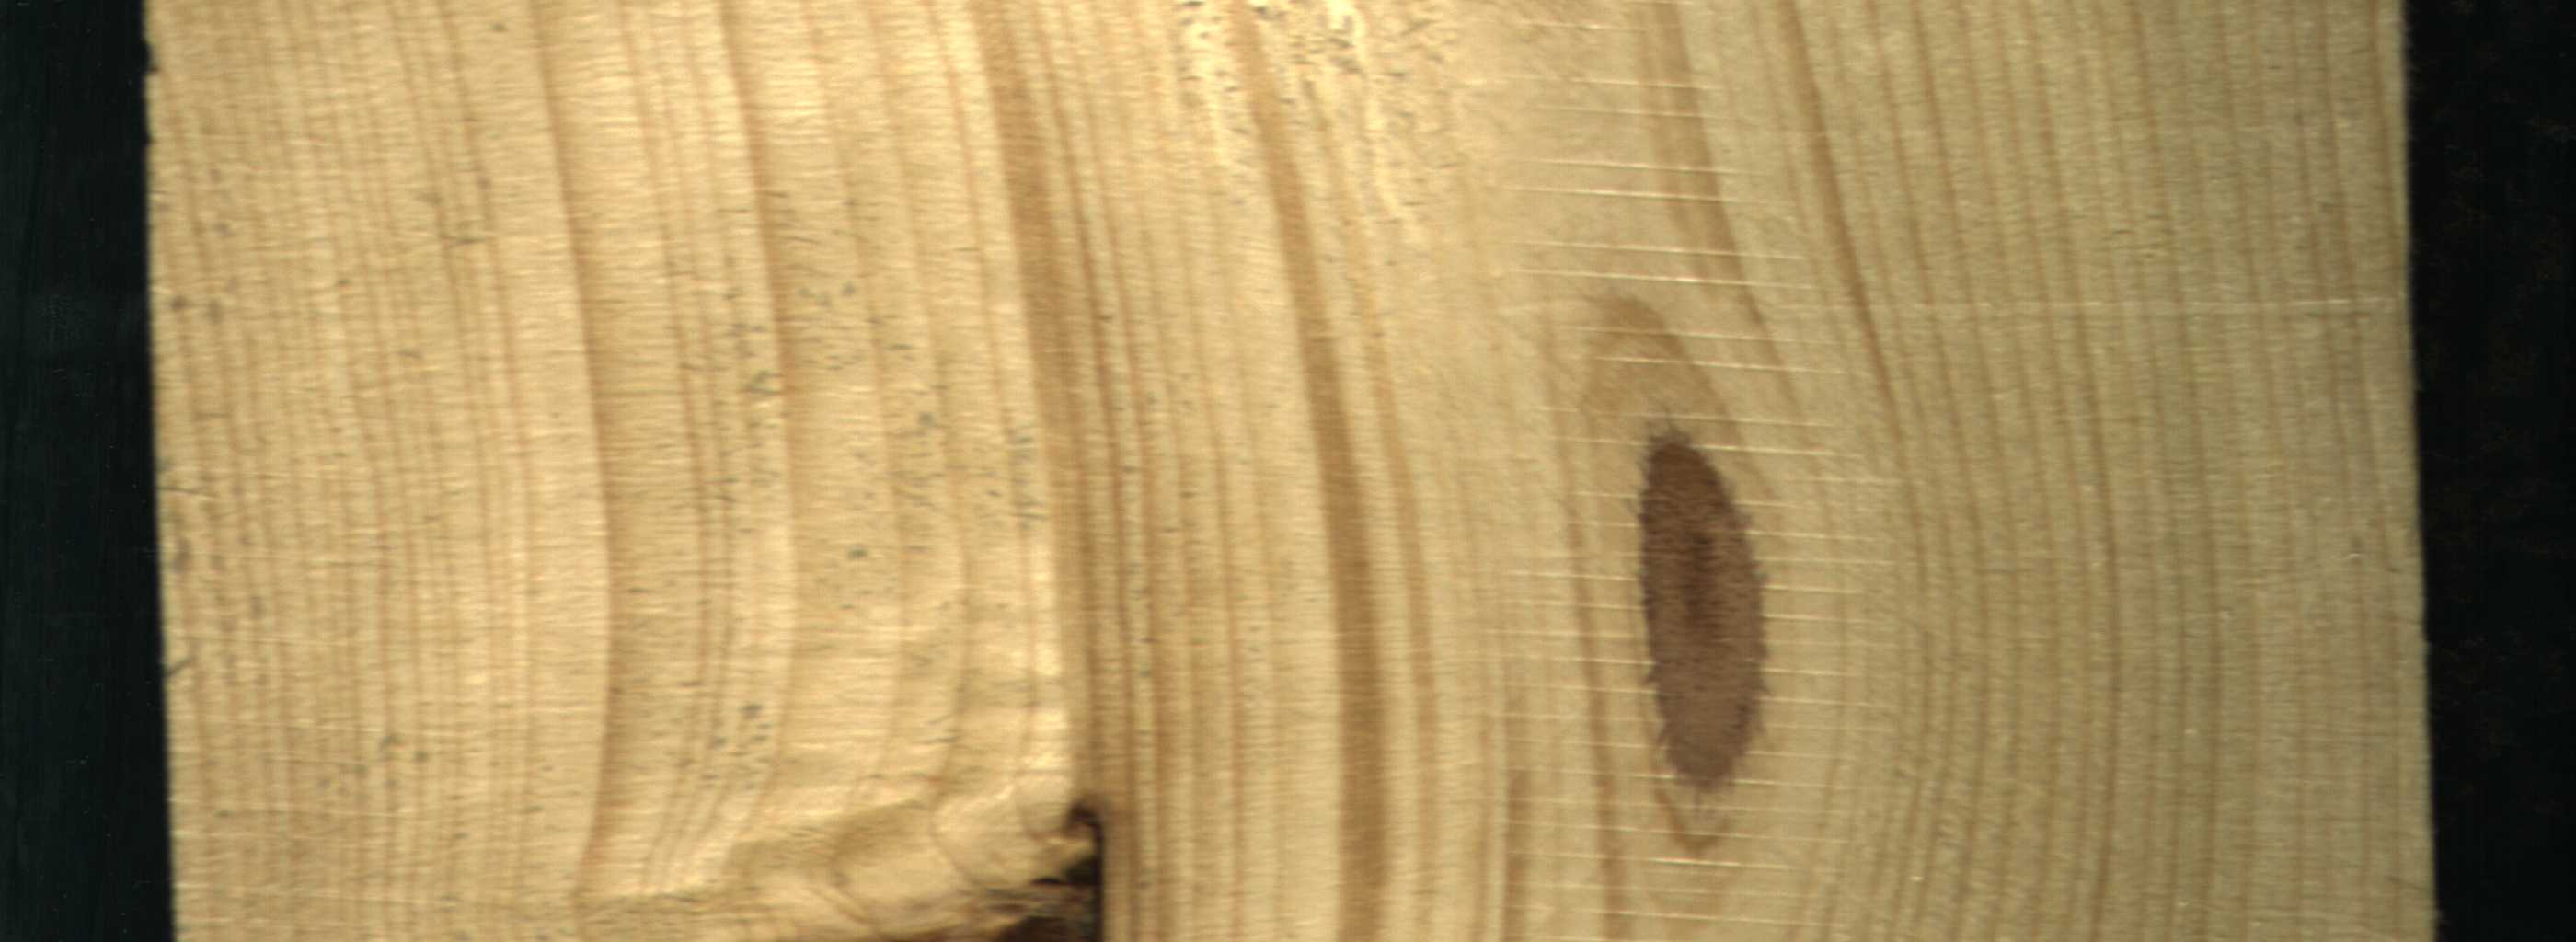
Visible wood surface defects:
Quartzity
Quartzity
Dead_Knot